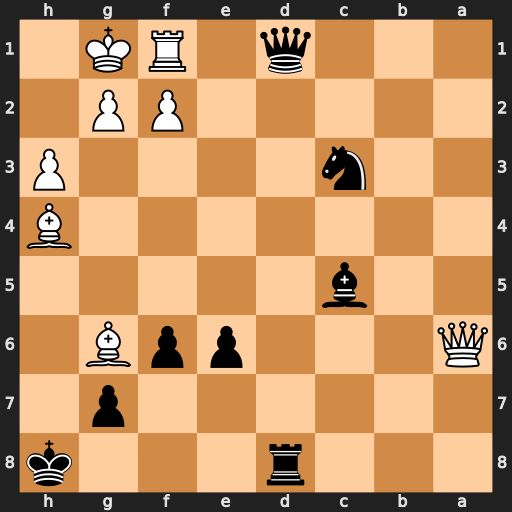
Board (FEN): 3r3k/6p1/Q3ppB1/2b5/7B/2n4P/5PP1/3q1RK1
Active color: b
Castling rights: -
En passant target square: -
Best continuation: Ne2+ Qxe2 Qxe2